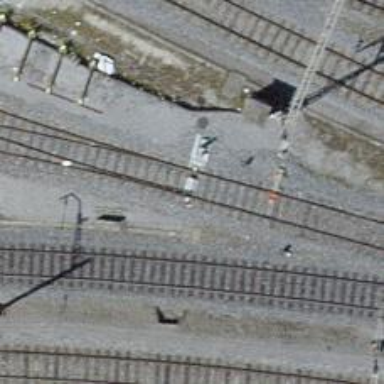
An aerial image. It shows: Railway switch.